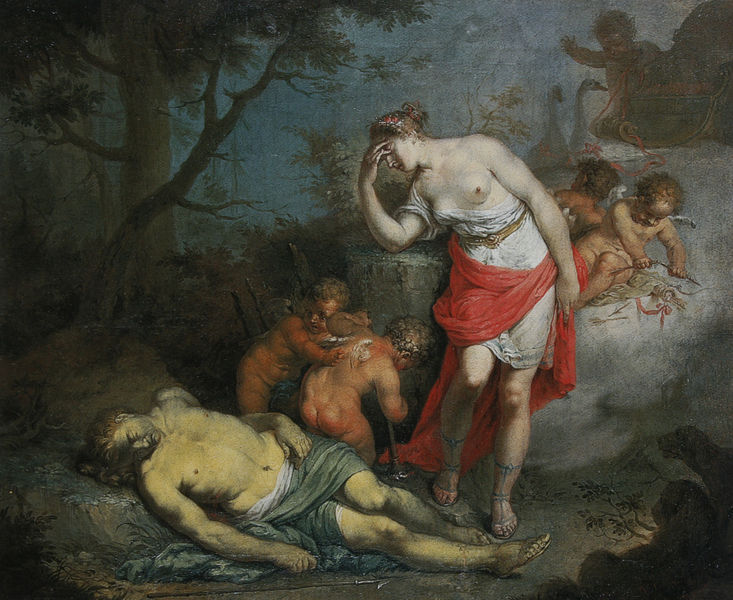
Titel: Venus beklagt den Tod des Adonis
Künstler: Januarius Zick
Standort: Mainz
Institution: Landesmuseum
Schlagwörter: akt, baum, blau, blätter, dunkel, flügel, fuß, gemälde, hand, haut, himmel, körper, laub, lendenschurz, mann, nackt, schatten, schlaf, vogel, weiß, wolken, baumstämme, bäume, gelb, grün, ocker, äste, abend, braun, brust, busen, frau, frisur, geste, grau, hell, kleid, licht, nacht, orange, profil, stirn, strasse, szene, gürtel, hund, hunde, rot, tiere, tuch, weg, wolke, beige, arm, arme, bibel, haarschmuck, inkarnat, leiche, stehen, stein, tod, tot, toter, trauer, hals, hände, öl, ast, baumstamm, natur, stamm, vögel, zweige, büsche, boden, gold, haare, stoff, tücher, paar, höhle, locken, wald, kinder, engel, engelchen, putte, beine, brüste, dutt, füße, hintern, liegen, schlafen, gans, schwan, schuhe, reisig, fels, rast, wagen, ölgemälde, lanze, spielen, sandalen, halbakt, nackte, brustwarze, knie, oberkörper, entblößt, mondlicht, krank, lendentuch, schweben, lichtung, popo, weinen, barfuß, gänse, mythologie, göttin, sandale, beleuchtet, beugen, leib, löwen, jesus, leichnam, leiden, schmerz, poussin, kulisse, speer, hera, heilig, putten, maria, magdalena, beweinung, klassik, tunika, köcher, putti, pfeil, blaß, schwäne, ikone, fahl, sorge, trompete, iss, chuhe, beschienen, aphrodite, betrauern, heerschaharen, msukeln, sandales, tier gans, magdaelena